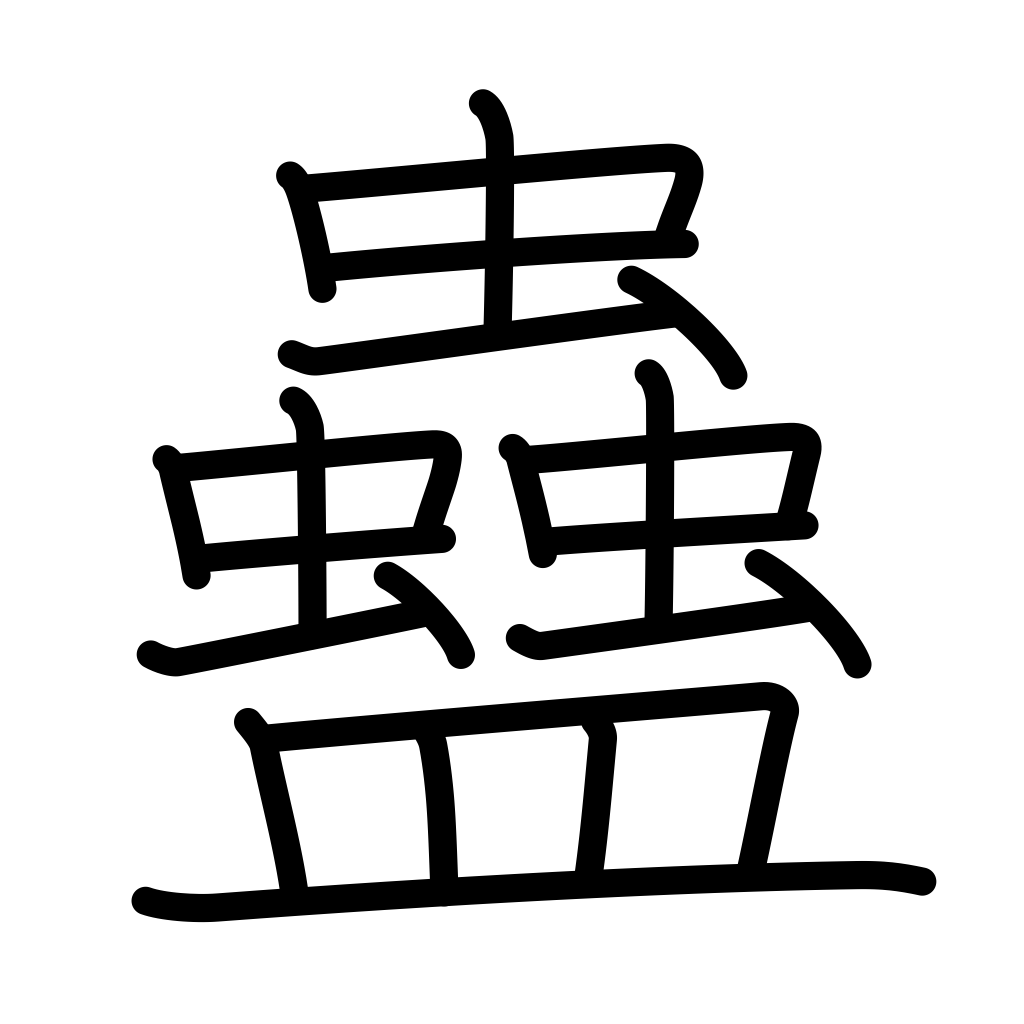
Meaning: rice worm, lead astray